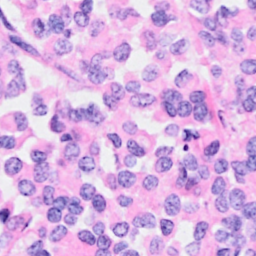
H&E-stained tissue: Breast